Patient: sex M, age 29
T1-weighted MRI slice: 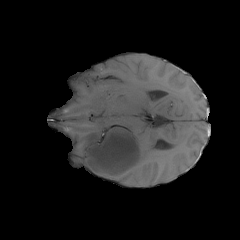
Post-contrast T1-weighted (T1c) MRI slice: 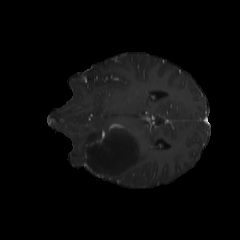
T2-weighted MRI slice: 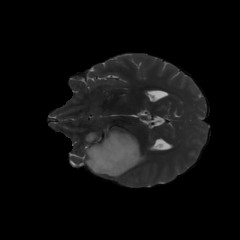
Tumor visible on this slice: yes
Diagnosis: Astrocytoma, IDH-mutant
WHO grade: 4